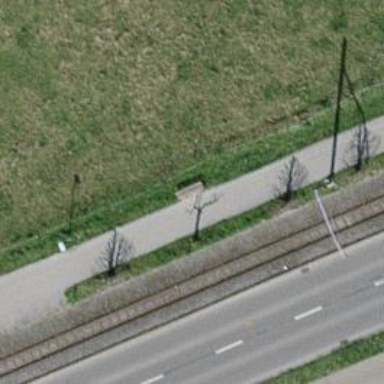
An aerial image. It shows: Bench for seating.